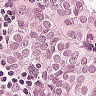
Metastatic tissue present: yes